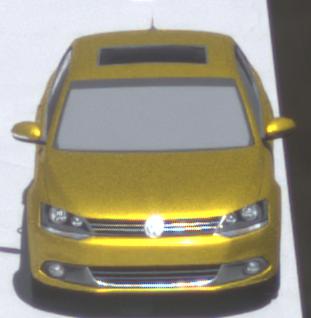
Make: VW
Model: Jetta 1.2 TSI
Detailed model: Jetta (IV)
Model produced from: 2011/01
Model produced until: 2014/08
Doors: 4
Color: yellow
Road condition: wet road
Daytime: midday
Contrast: medium contrast